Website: walmart
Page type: store-pickup
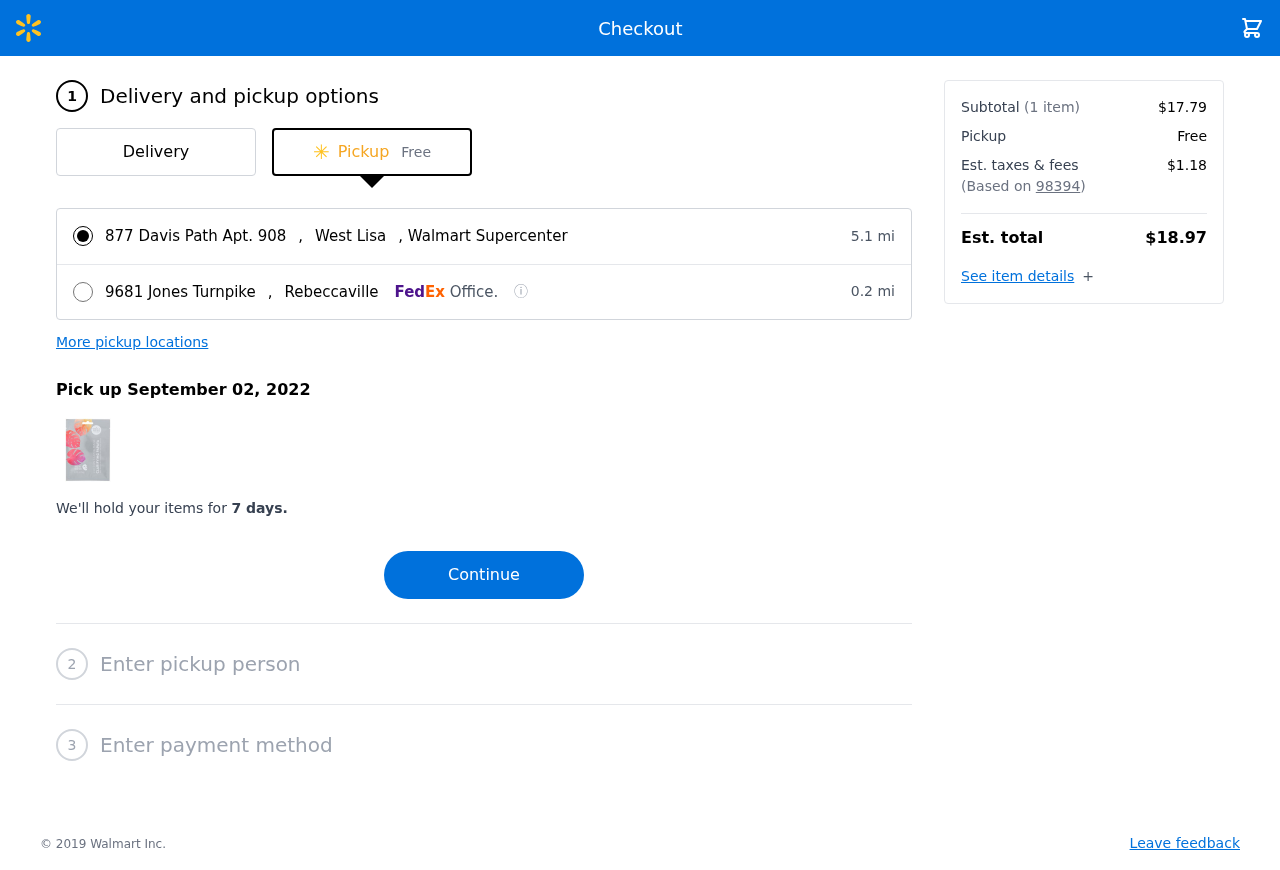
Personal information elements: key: PII_LOCATION1_CITY
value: West Lisa
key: PII_LOCATION1_STREET
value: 877 Davis Path Apt. 908
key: PII_LOCATION2_CITY
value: Rebeccaville
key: PII_LOCATION2_STREET
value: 9681 Jones Turnpike
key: PII_POSTCODE
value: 98394
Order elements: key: ORDER_DELIVERY_DATE
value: Pick up September 02, 2022
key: ORDER_NUM_ITEMS
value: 1
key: ORDER_SUBTOTAL
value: $17.79
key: ORDER_TAX
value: $1.18
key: ORDER_TOTAL
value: $18.97